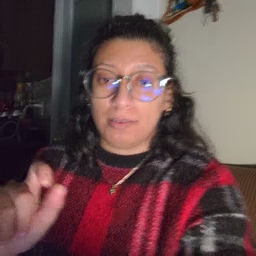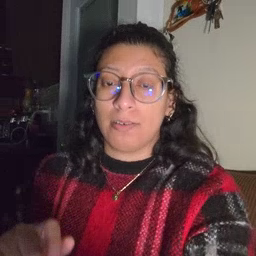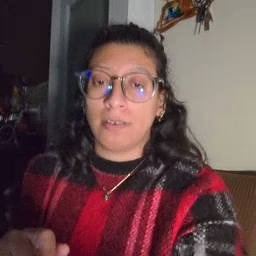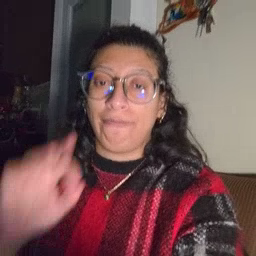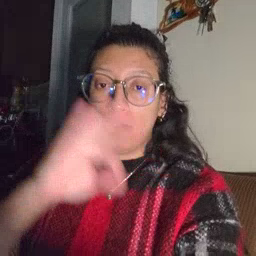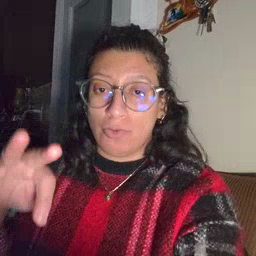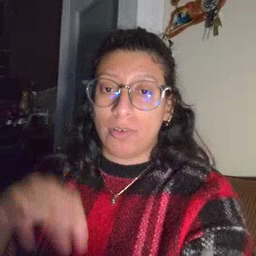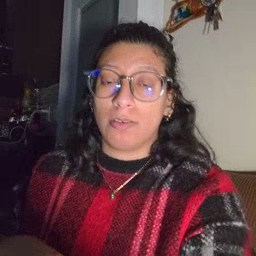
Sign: frenchfries